Interaction volume radius: 5 \u00c5
Interaction volume height: 10 \u00c5
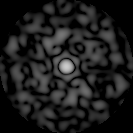
Disorder parameter: 0.8361